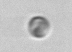
Label: nanoplankton_mix